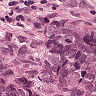
Metastatic tissue present: yes